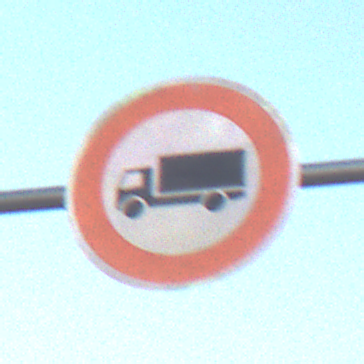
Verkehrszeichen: VerbotFuerKraftfahrzeugeUeberDreiKommaFuenfTonnen
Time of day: SunriseSunset
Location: Outdoor (Nature)
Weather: Clear
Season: NotSpecified
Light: Natural